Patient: sex M, age 67
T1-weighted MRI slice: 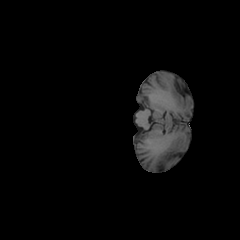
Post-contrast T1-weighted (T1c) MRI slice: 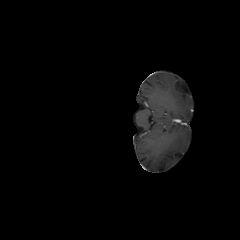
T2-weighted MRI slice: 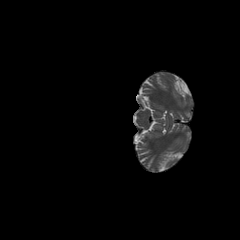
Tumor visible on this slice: no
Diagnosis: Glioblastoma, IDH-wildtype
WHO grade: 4